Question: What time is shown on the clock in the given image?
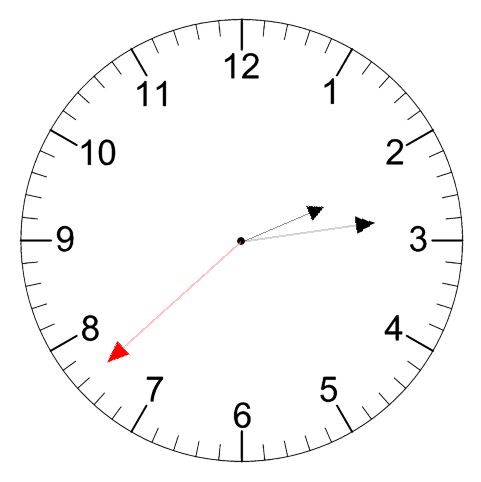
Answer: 02:13:38